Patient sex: M
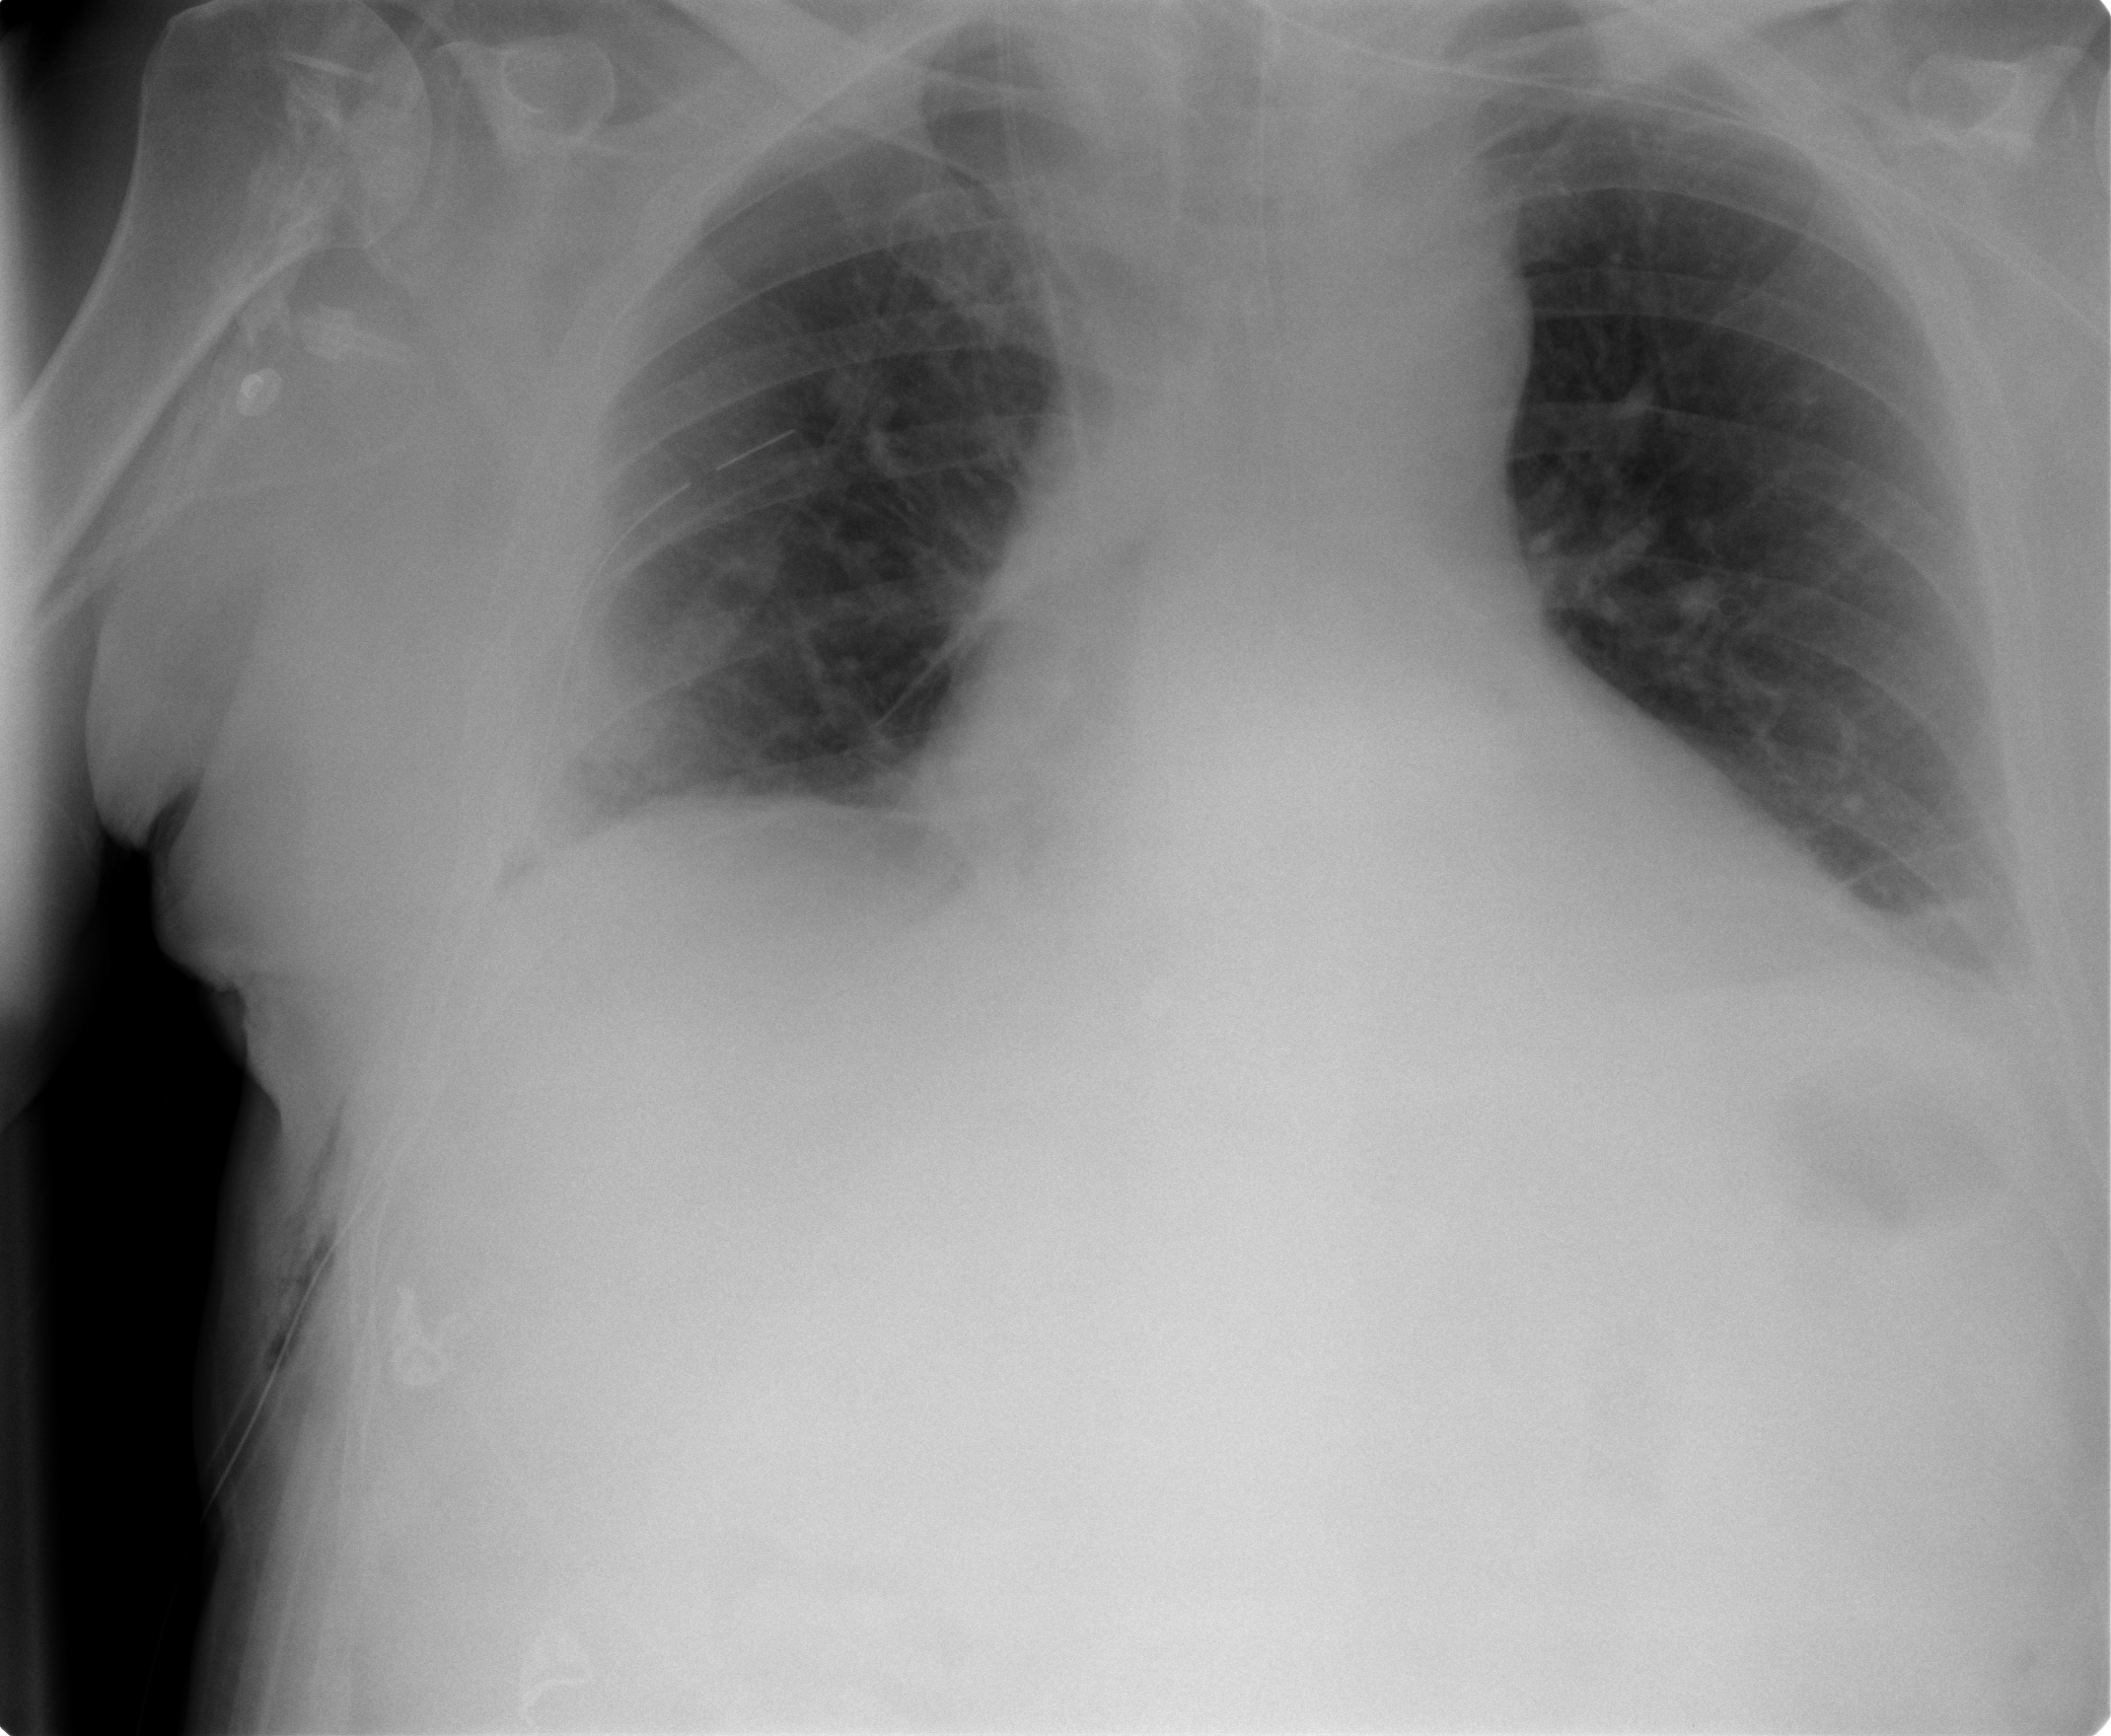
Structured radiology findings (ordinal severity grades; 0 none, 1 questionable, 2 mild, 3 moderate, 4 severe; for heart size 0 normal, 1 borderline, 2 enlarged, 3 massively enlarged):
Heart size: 0
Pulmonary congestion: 2
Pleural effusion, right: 2
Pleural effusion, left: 2
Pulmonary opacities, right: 0
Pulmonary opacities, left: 1
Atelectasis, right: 1
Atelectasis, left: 1